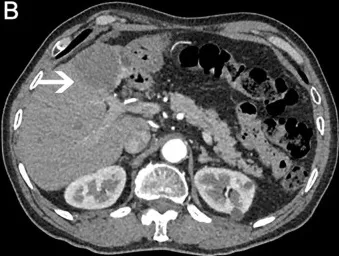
CT scan (on January 21, 2021) showing liver mass after 48 months of apatinib treatment. Arterial phase.
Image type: radiology (ct)